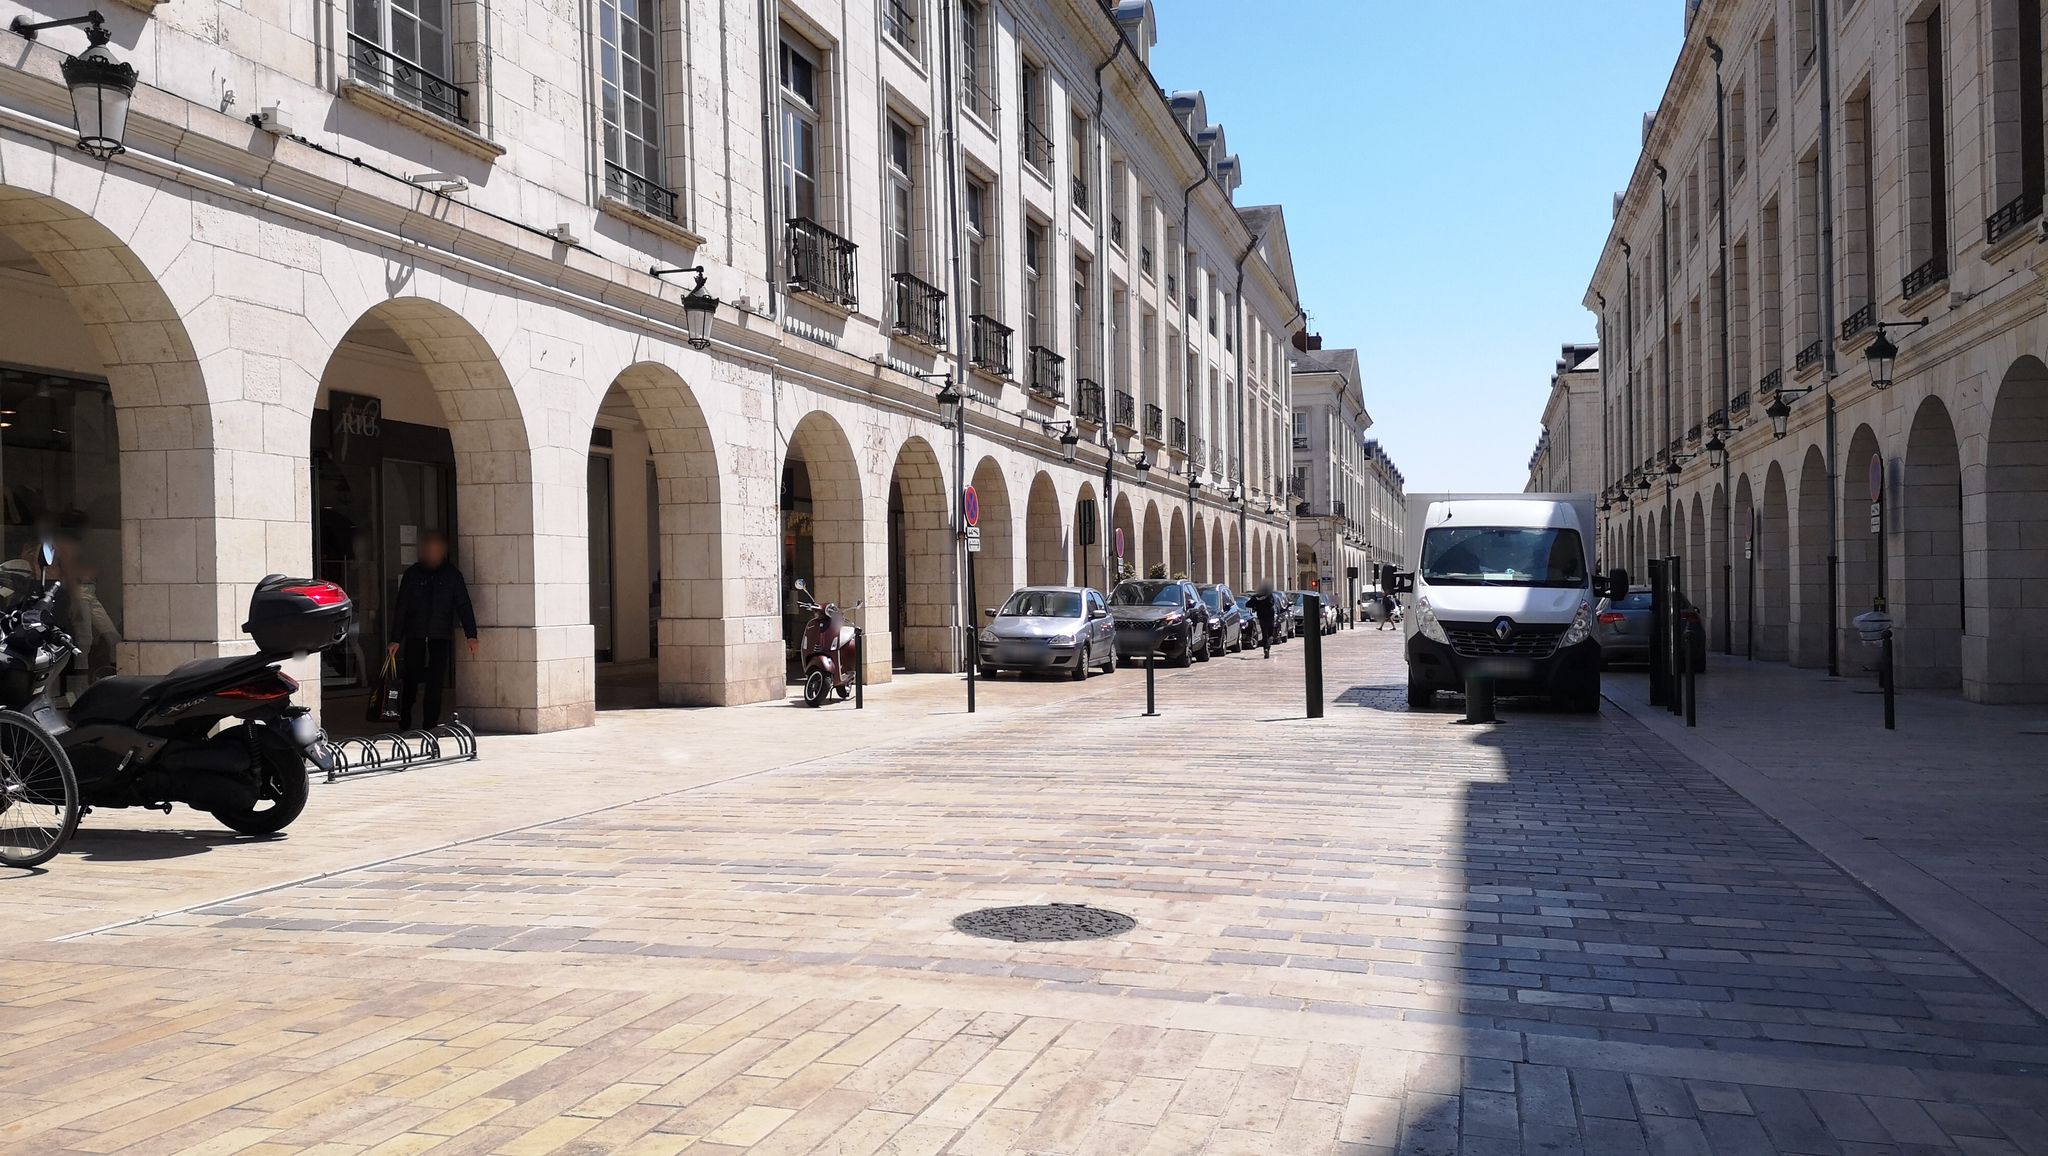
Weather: clear
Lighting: day
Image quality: good
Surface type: walking surface
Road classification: living_street, pedestrian
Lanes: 2
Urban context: urban centre
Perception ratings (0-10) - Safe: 6.95, Lively: 9.83, Beautiful: 7.1, Boring: 2.33, Depressing: 4.43, Wealthy: 8.25